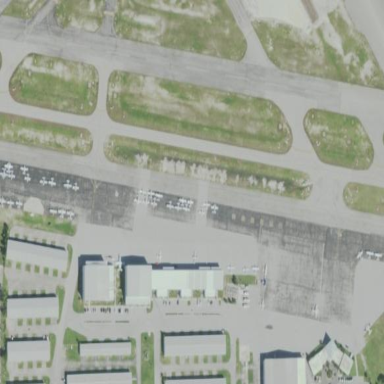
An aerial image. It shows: Apron at the airport.